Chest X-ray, PA view. Patient: 41 years old, sex F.
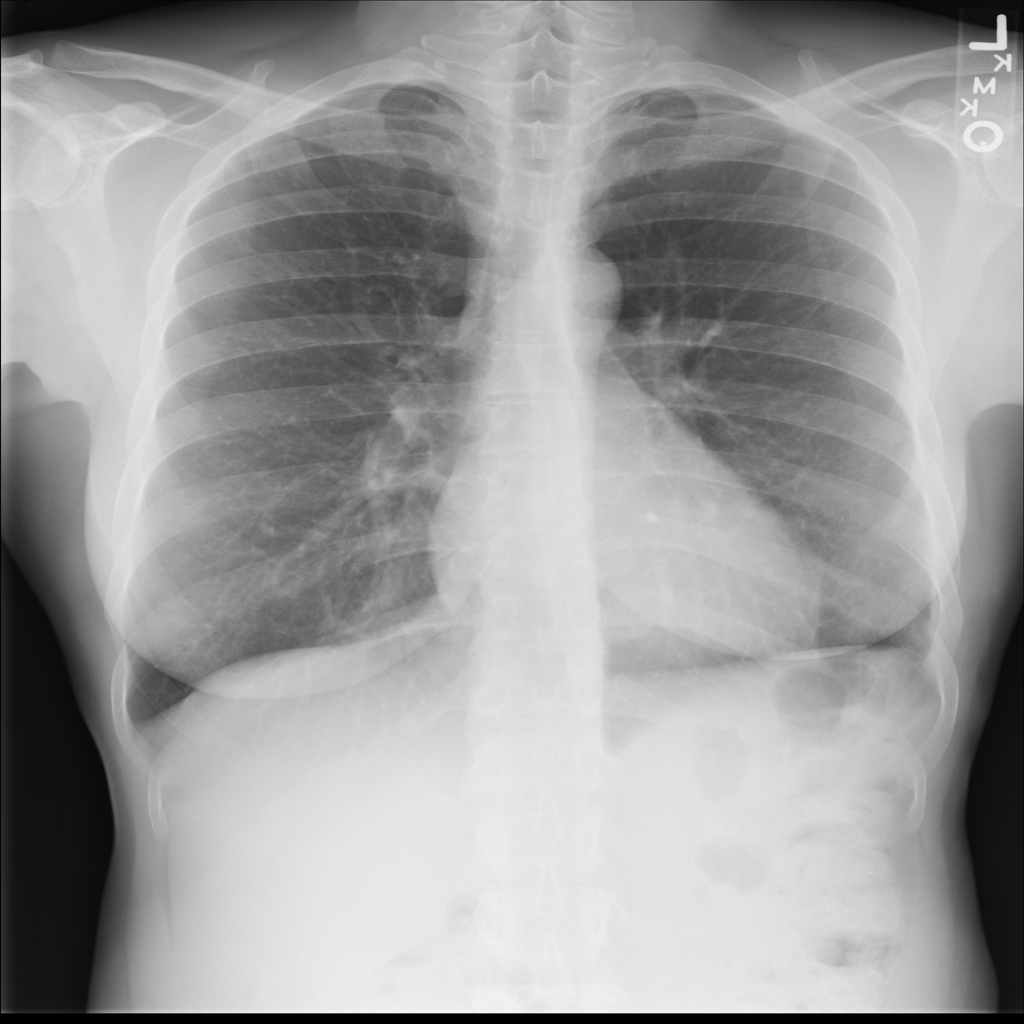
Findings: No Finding